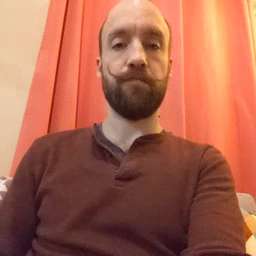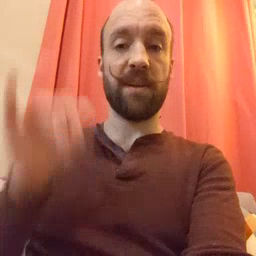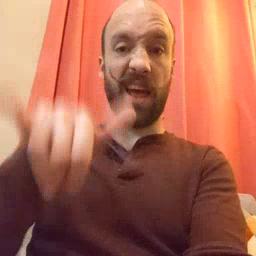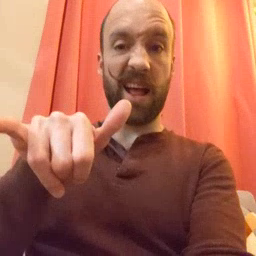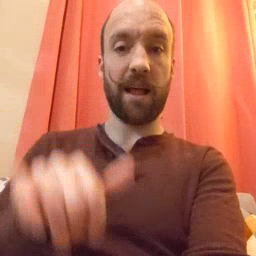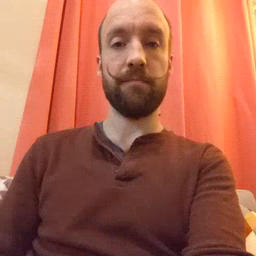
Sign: that